Field crop: tomato
Growth stage: 1
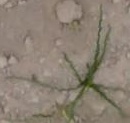
Species: cyperus